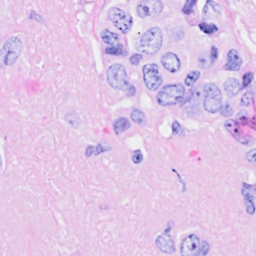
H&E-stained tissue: Breast